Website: bh-photo
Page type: account-dashboard
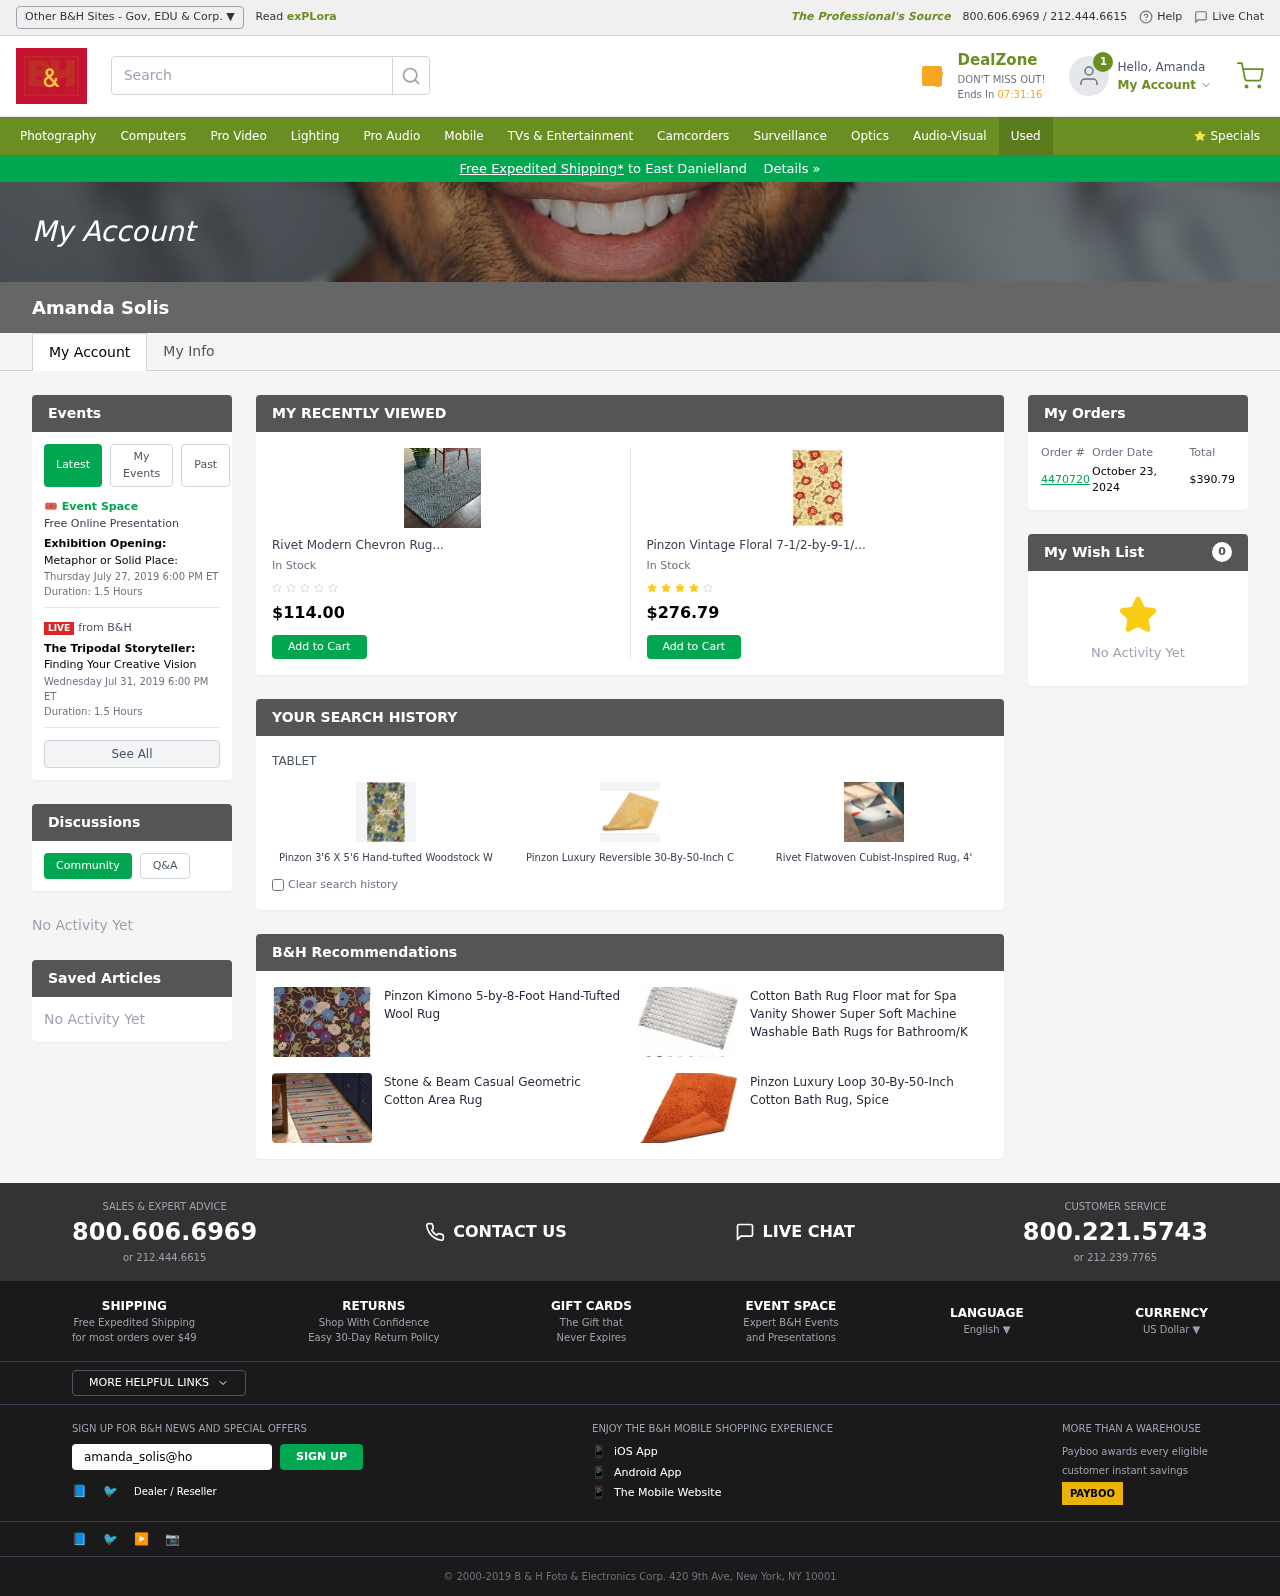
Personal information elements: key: PII_CITY
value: East Danielland
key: PII_EMAIL
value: amanda_solis@hotmail.com
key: PII_FIRSTNAME
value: Amanda
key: PII_FULLNAME
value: Amanda Solis
Product elements: key: PRODUCT1_NAME
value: Rivet Modern Chevron Rug
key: PRODUCT1_PRICE
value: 114
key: PRODUCT2_NAME
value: Pinzon Vintage Floral 7-1/2-by-9-1/2-Foot Hand-Hooked Wool Rug, Gold
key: PRODUCT2_PRICE
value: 276.79
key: PRODUCT3_NAME
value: Pinzon 3'6 X 5'6 Hand-tufted Woodstock Wool Rug
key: PRODUCT4_NAME
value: Pinzon Luxury Reversible 30-By-50-Inch Cotton Bath Rug, Maize
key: PRODUCT5_NAME
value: Rivet Flatwoven Cubist-Inspired Rug, 4' x 6', Cream and Gray with Orange
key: PRODUCT6_NAME
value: Pinzon Kimono 5-by-8-Foot Hand-Tufted Wool Rug
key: PRODUCT7_NAME
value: Cotton Bath Rug Floor mat for Spa Vanity Shower Super Soft Machine Washable Bath Rugs for Bathroom/K
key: PRODUCT8_NAME
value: Stone & Beam Casual Geometric Cotton Area Rug
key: PRODUCT9_NAME
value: Pinzon Luxury Loop 30-By-50-Inch Cotton Bath Rug, Spice
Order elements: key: ORDER_ID
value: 4470720
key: ORDER_DATE
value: October 23, 2024
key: ORDER_TOTAL
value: $390.79
Other elements: key: WISHLIST_COUNT
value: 0